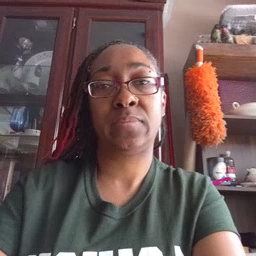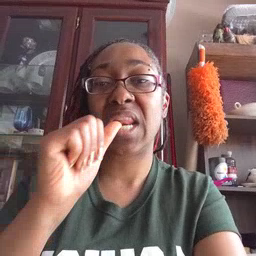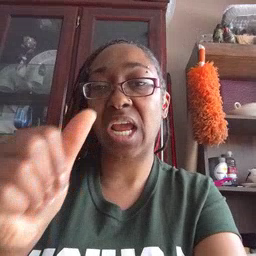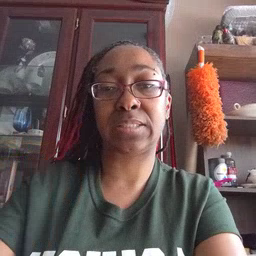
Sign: nuts